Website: macys
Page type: billing-address
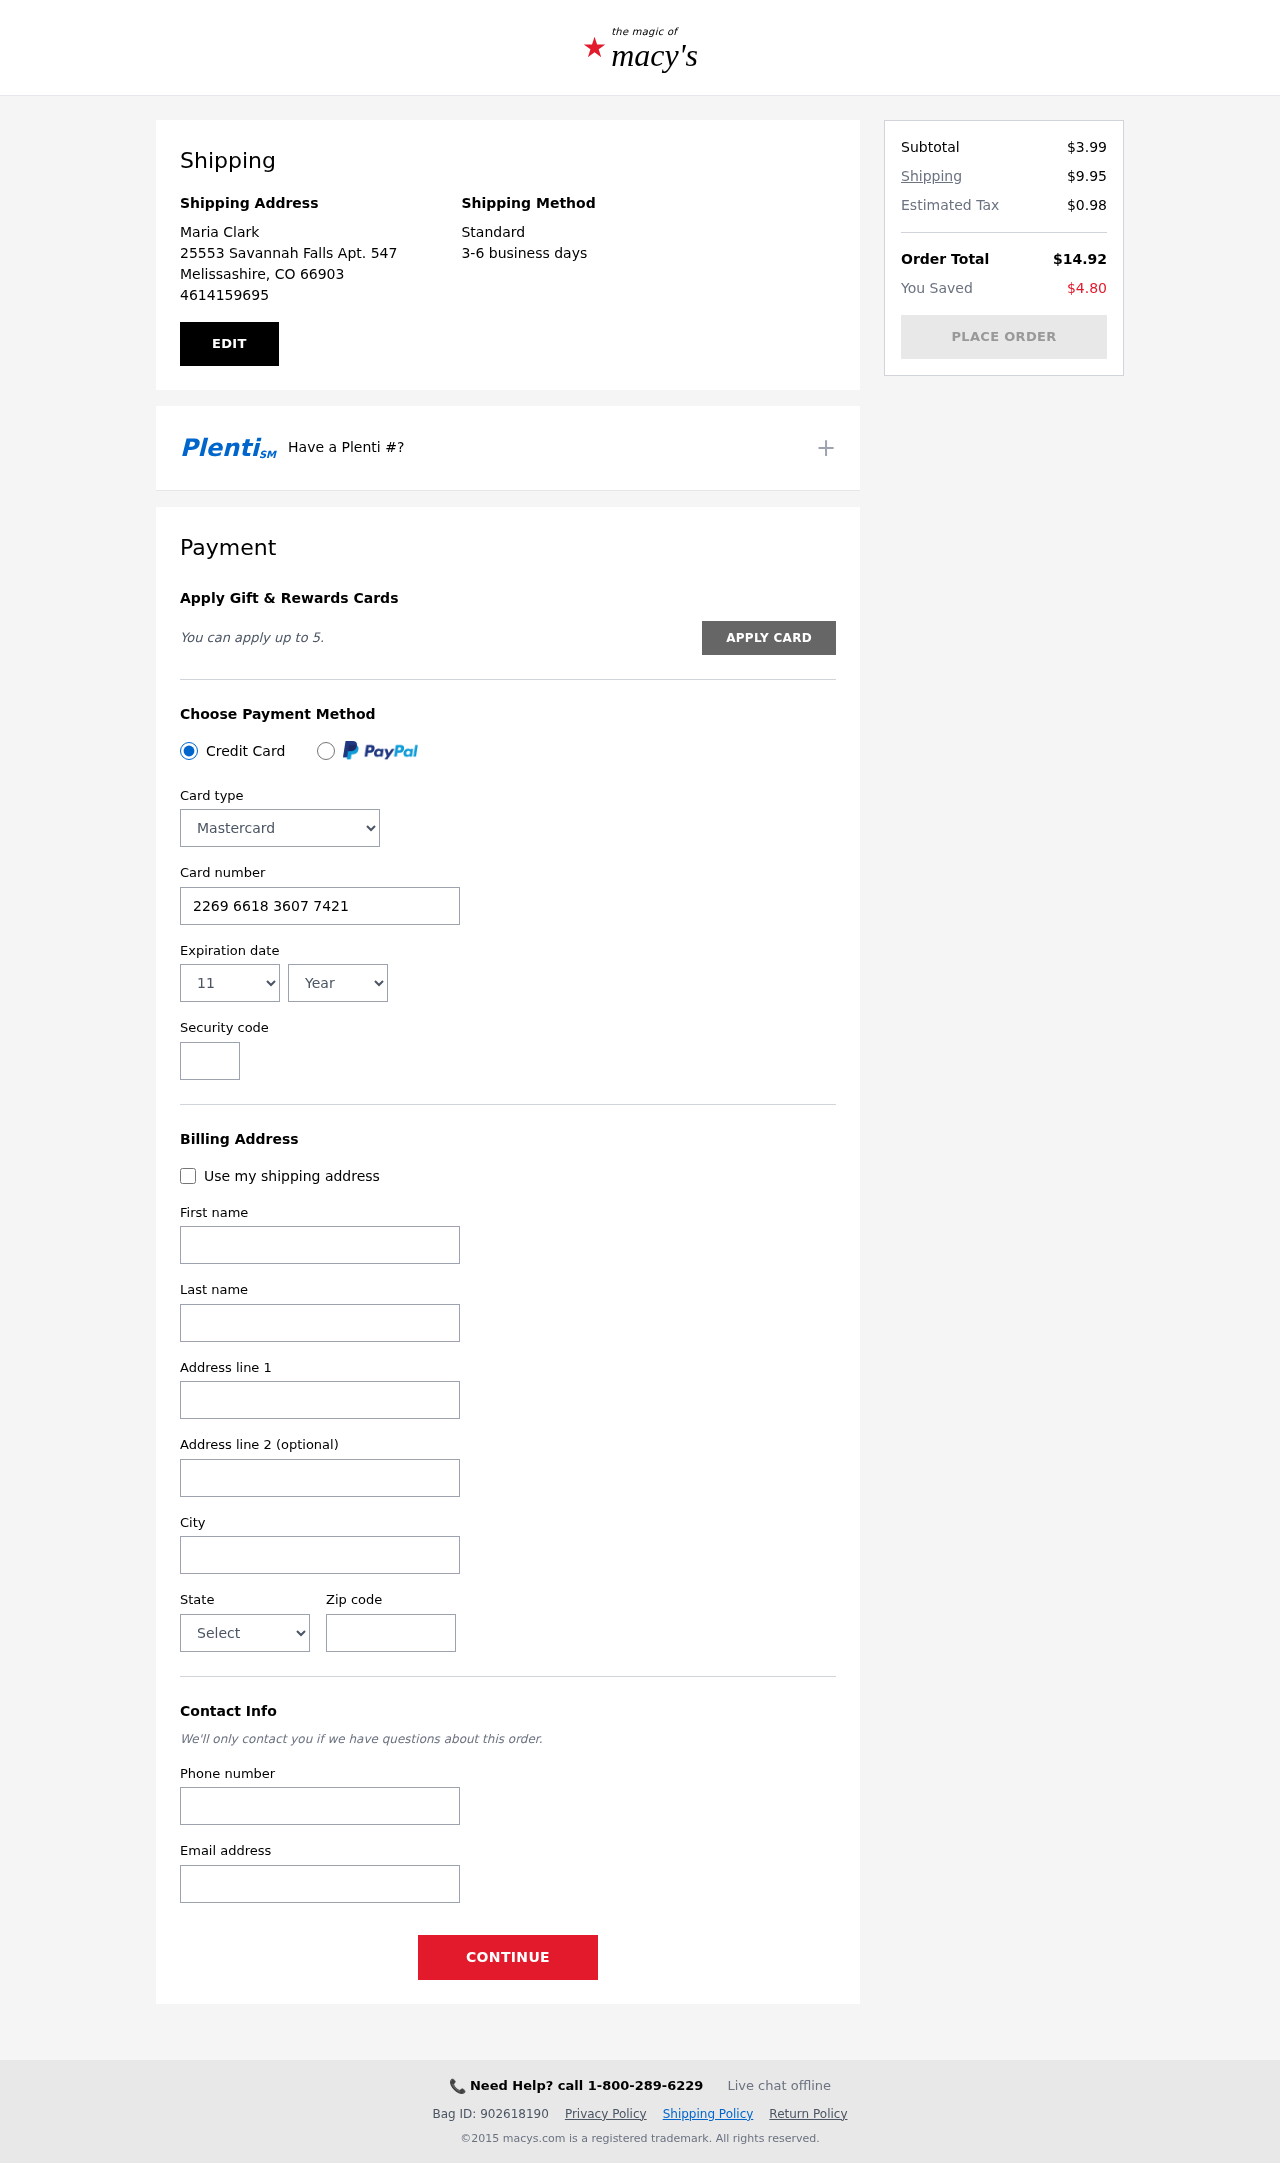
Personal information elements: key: PII_CARD_CVV
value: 862
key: PII_CARD_EXPIRY_MONTH
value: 11
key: PII_CARD_EXPIRY_YEAR
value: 26
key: PII_CARD_NUMBER
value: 2269 6618 3607 7421
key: PII_CARD_TYPE
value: Mastercard
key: PII_CITY
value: Melissashire
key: PII_CITY_STATE_ZIP
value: Melissashire, CO 66903
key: PII_EMAIL
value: mariaclark@yahoo.com
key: PII_FIRSTNAME
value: Maria
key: PII_FULLNAME
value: Maria Clark
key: PII_LASTNAME
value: Clark
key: PII_PHONE
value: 4614159695
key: PII_POSTCODE
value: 66903
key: PII_STATE
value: Colorado
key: PII_STREET
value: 25553 Savannah Falls Apt. 547
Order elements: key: ORDER_SUBTOTAL
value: $3.99
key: ORDER_SHIPPING_COST
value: $9.95
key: ORDER_TAX
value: $0.98
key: ORDER_TOTAL
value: $14.92
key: ORDER_SAVINGS
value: $4.80